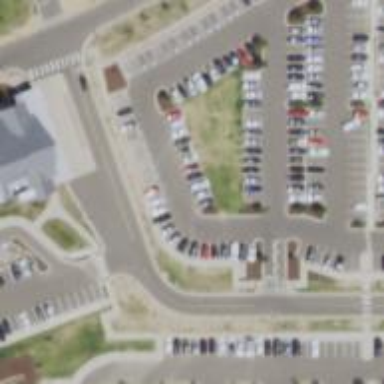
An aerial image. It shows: Parking space is available.